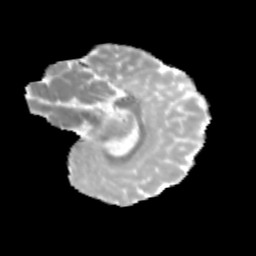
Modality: MD
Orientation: sagittal
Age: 12
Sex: female
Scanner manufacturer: siemens
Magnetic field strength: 3 T
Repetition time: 3.8 s
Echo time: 0.07 s